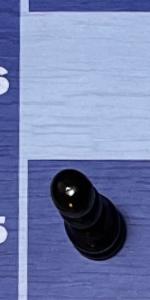
Label: Pawn_Black